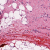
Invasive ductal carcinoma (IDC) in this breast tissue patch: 0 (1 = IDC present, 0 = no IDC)